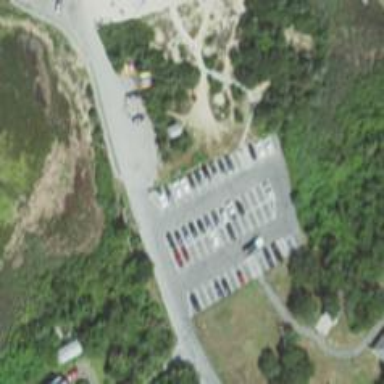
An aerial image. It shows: Parking space is available.